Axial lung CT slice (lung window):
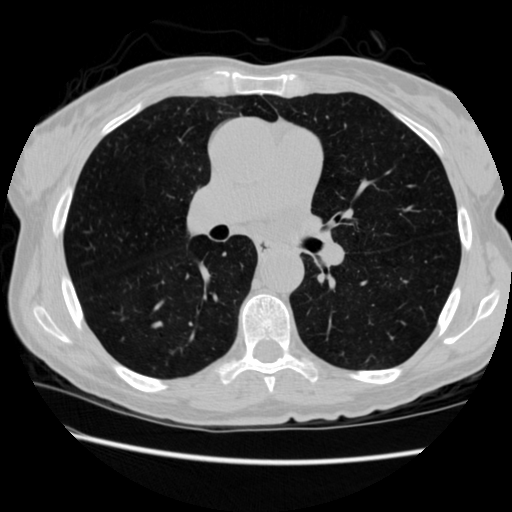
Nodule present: no